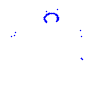
Particle: kaon